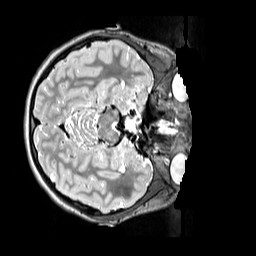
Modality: T2w
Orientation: axial
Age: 11
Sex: female
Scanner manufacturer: siemens
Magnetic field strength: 3 T
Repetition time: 3.2 s
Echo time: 0.408 s